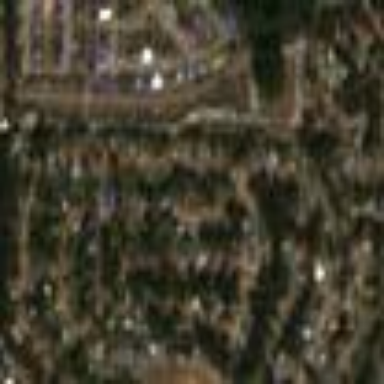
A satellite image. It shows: Residential area consisting of single-family homes.